Question: I am trying to convert a python game (made with pygame) into a exe file for windows, and I did using cx_Freeze. No problems there.
The thing is that when I launch myGame.exe, it opens the normal Pygame window and a console window(which I do not want).
Is there a way to remove the console window? I read most of the documentation, but I saw nothing really (except base, but I don't get what that is).
BTW, here is my setup file:
'''
import cx_Freeze
exe = [cx_Freeze.Executable("myGame.py")]
cx_Freeze.setup(
name = "GameName",
version = "1.0",
options = {"build_exe": {"packages": ["pygame", "random", "ConfigParser", "sys"], "include_files": [
"images", "settings.ini", "arialbd.ttf"]}},
executables = exe
)
'''
Here's a screen shot of what happens when I launch the exe:

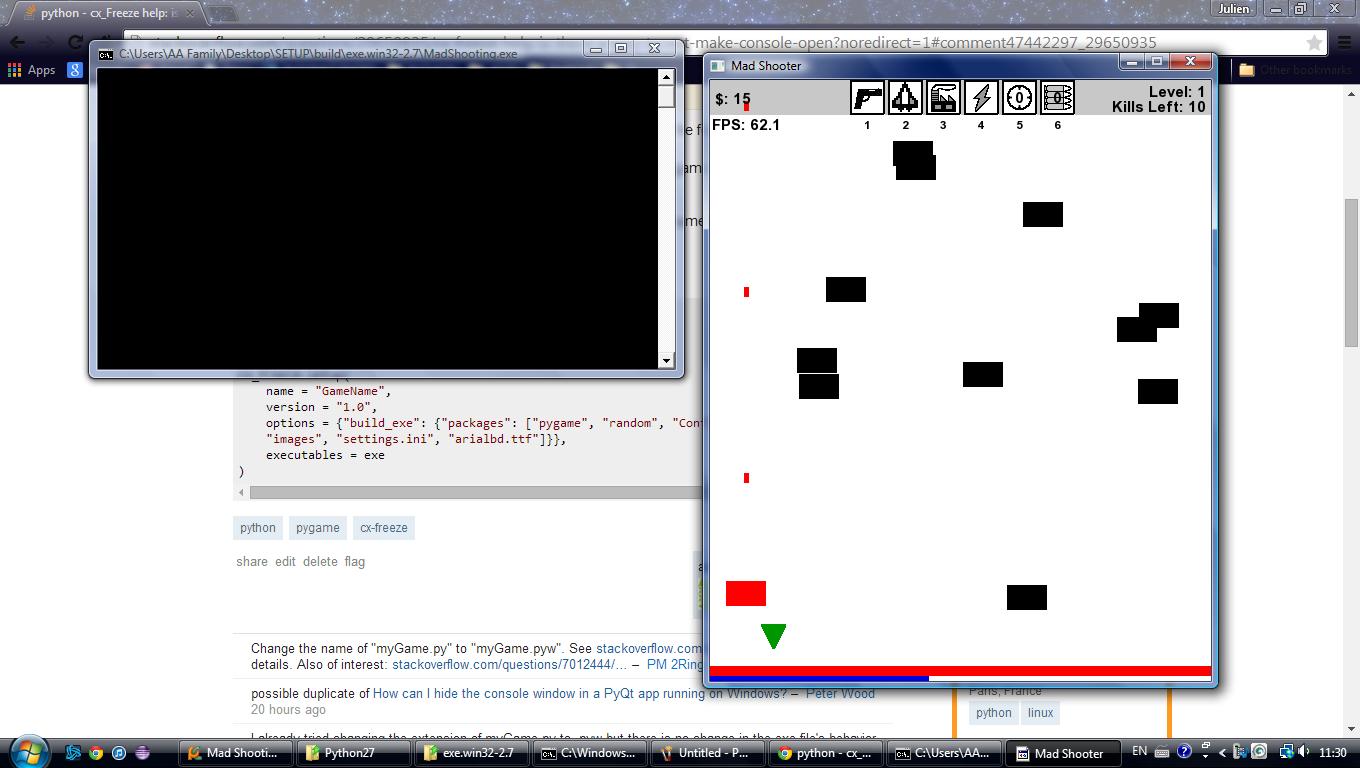
Answer: So what was wrong, was that the setup.py file was missing a parameter.
What you need to add is 'base = "Win32GUI"' to declare that you do not need a console window upon launch of the application.
Here's the code:
'''
import cx_Freeze
exe = [cx_Freeze.Executable("myGame.py", base = "Win32GUI")] # <-- HERE
cx_Freeze.setup(
name = "GameName",
version = "1.0",
options = {"build_exe": {"packages": ["pygame", "random", "ConfigParser", "sys"],
"include_files": ["images", "settings.ini", "arialbd.ttf"]}},
executables = exe
)
'''